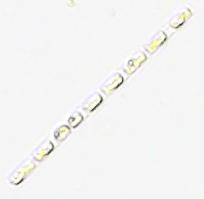
Label: Cerataulina_Guinardia_Dactyliosen